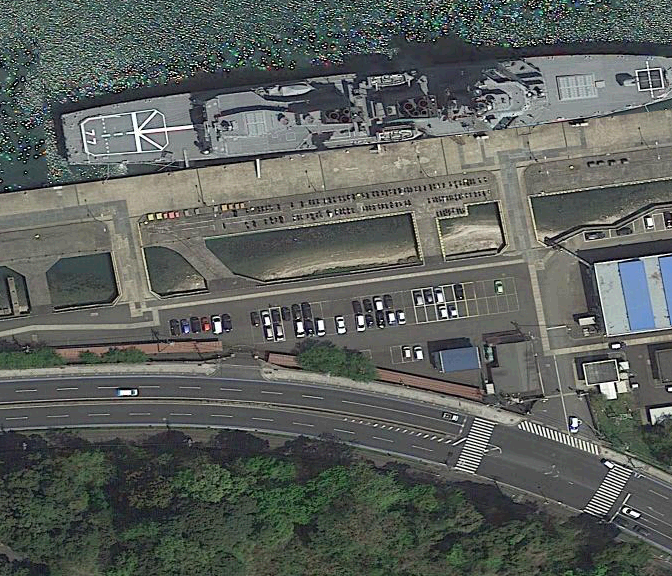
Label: Atago-class_destroyer